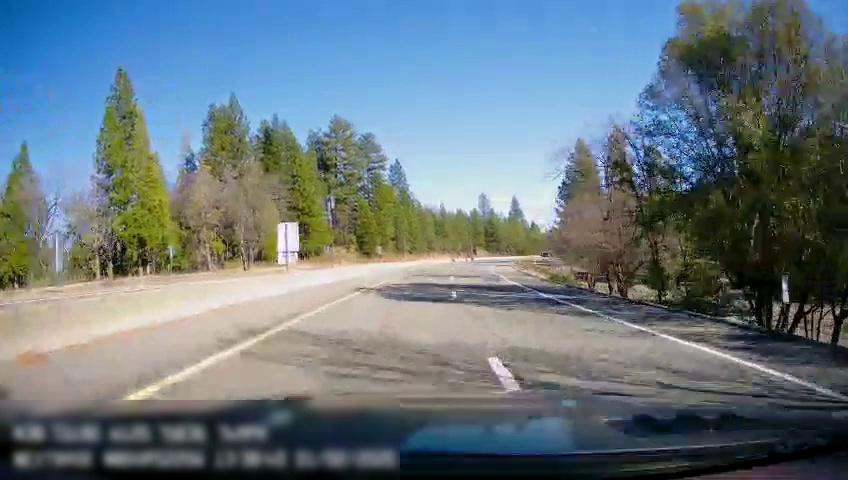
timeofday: Day
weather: Sunny
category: Drivable Space
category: Drivable Space
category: Lanes | Current Lane
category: Lanes | Current Lane
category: Lanes | Alternate Lane